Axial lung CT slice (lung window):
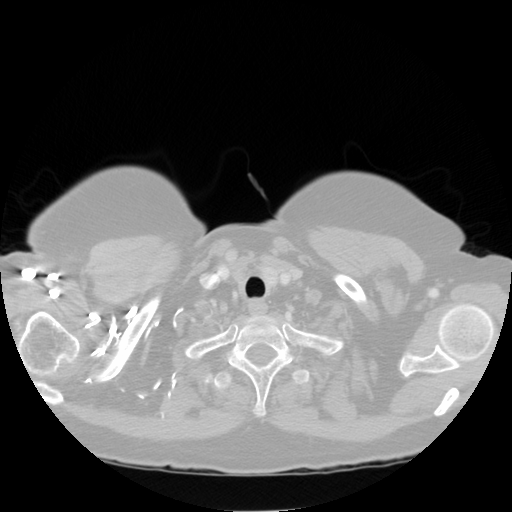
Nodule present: no